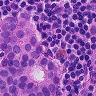
Metastatic tissue present: yes